Question: Write an algorithm that, given a graph G and a vertex t of G, returns
sets of vertices that are equal distance (not infinite) by t.
The graph G is the following:

Considering t = A, the algorithm should return:
- - - - - -
I think that the algorithm can be realized with a simple modification of the algorithm of breadth which summarizes the distance of all the vertices from the source vertex.
How can I write the pseudocode? I'm a bit confused..
Thanks a lot
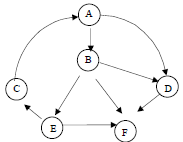
Answer: you can use the following pseudo-code: ( you can save the distance from the source node in BFS by setting the distance property of each node to father.distance + 1, and the initial node has a distance of 0. also the initial distance for every node is infinite)
'''
BFS(G,targetNode), remember to save all the distances for each node.
for i = 0 to G.v.size
print "nodes with distance i :"
for each Vertex v in G:
if v.distance == i
print v
'''